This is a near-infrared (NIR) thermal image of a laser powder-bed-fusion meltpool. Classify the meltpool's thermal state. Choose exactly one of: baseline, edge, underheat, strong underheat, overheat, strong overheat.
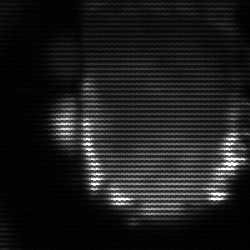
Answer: baseline